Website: home-depot
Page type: review-order
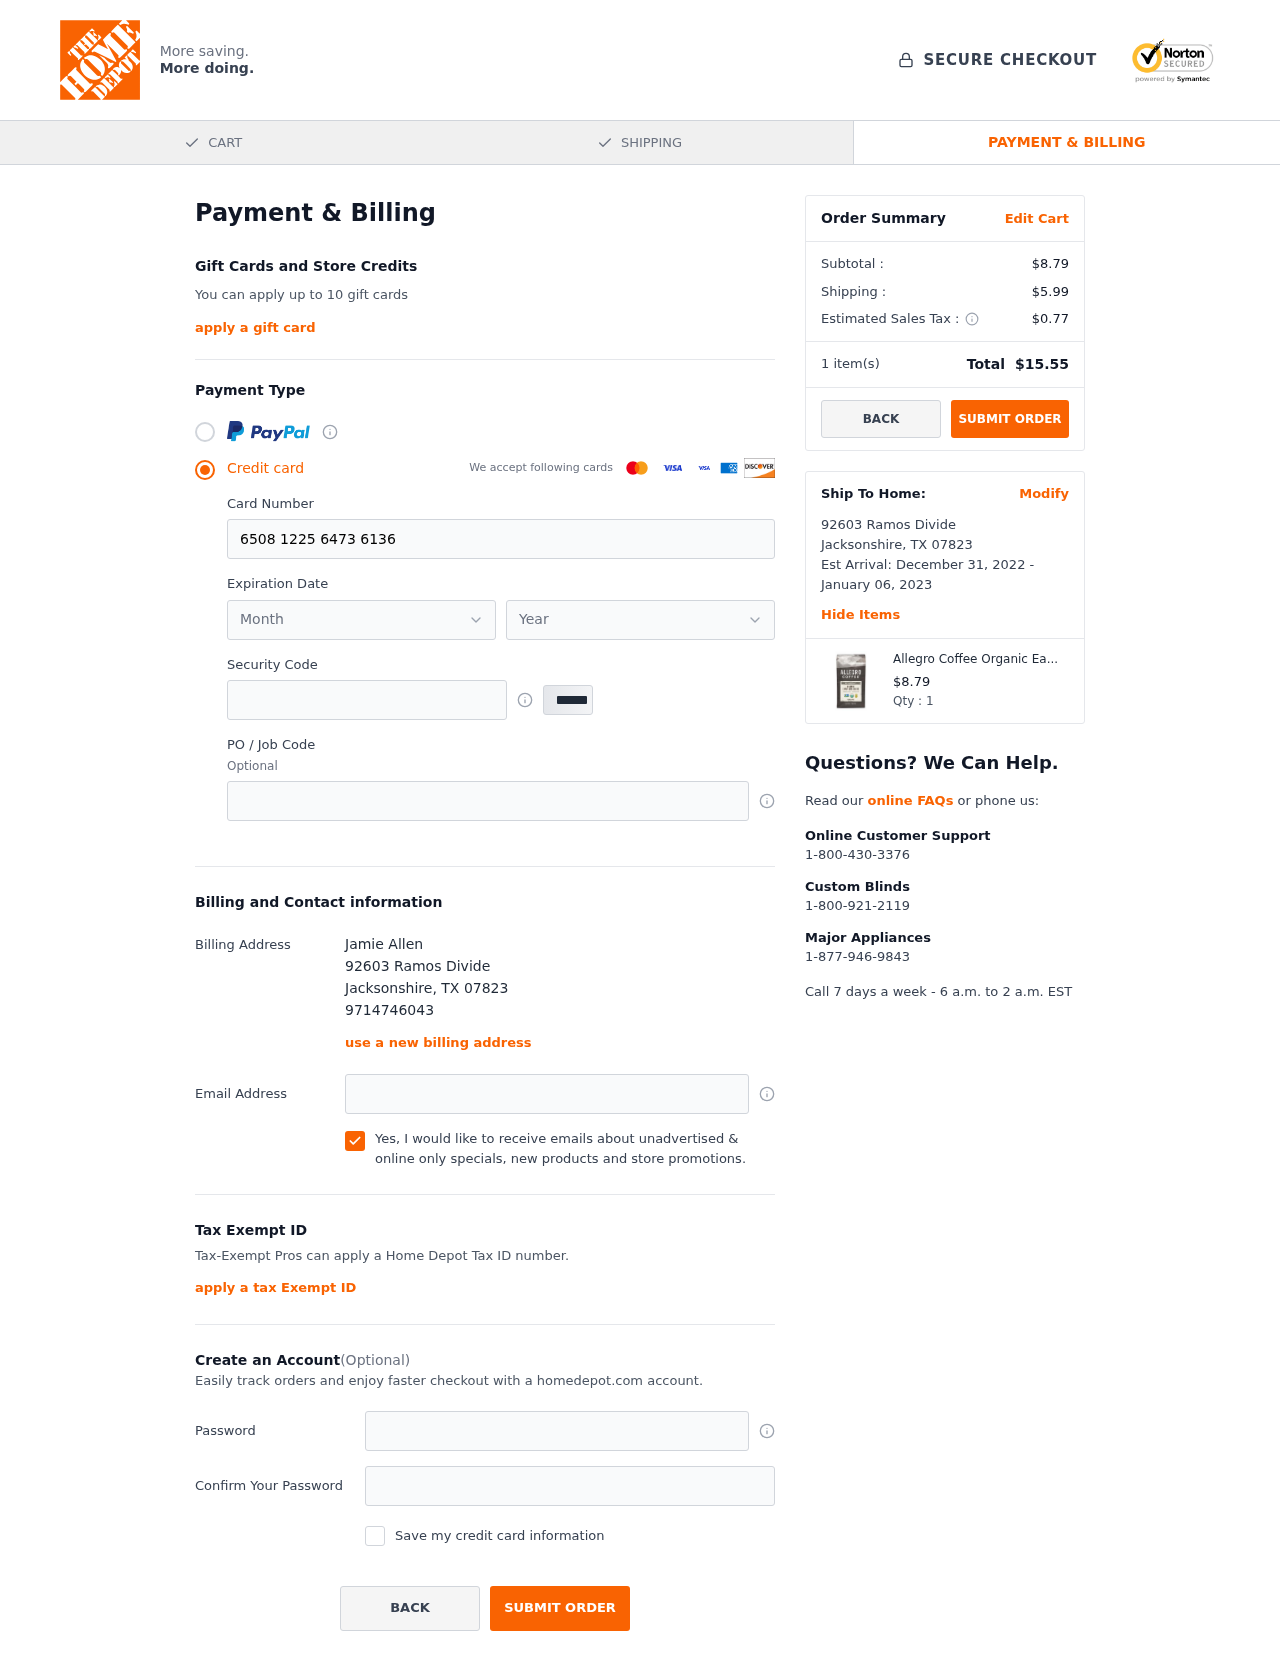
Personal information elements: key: PII_CARD_EXPIRY_MONTH
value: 02
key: PII_CARD_EXPIRY_YEAR
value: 27
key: PII_CITY
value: Jacksonshire
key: PII_FULLNAME
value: Jamie Allen
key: PII_PHONE
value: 9714746043
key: PII_POSTCODE
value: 07823
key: PII_STATE_ABBR
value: TX
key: PII_STREET
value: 92603 Ramos Divide
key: PII_CARD_NUMBER
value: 6508 1225 6473 6136
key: PII_CARD_CVV
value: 191
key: PII_EMAIL
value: jamieallen@yahoo.com
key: PII_STREET2
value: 92603 Ramos Divide
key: PII_POSTCODE2
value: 07823
Product elements: key: PRODUCT1_NAME
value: Allegro Coffee Organic Early Bird Blend Ground Coffee, 12 oz
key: PRODUCT1_PRICE
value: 8.79
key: PRODUCT1_QUANTITY
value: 1
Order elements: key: ORDER_SUBTOTAL
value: $8.79
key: ORDER_SHIPPING_COST
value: $5.99
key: ORDER_TAX
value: $0.77
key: ORDER_NUM_ITEMS
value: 1
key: ORDER_TOTAL
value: $15.55
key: ORDER_SHIPPING_DATE
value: December 31, 2022
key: ORDER_DELIVERY_DATE
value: January 06, 2023